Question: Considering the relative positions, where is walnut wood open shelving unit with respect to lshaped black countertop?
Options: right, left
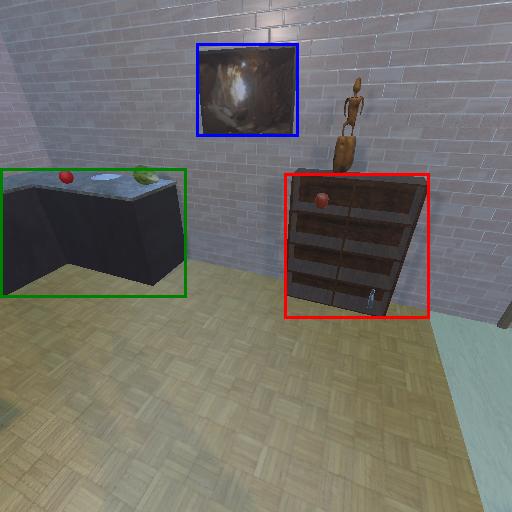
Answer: right